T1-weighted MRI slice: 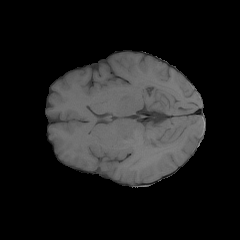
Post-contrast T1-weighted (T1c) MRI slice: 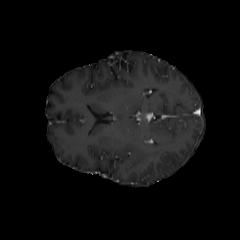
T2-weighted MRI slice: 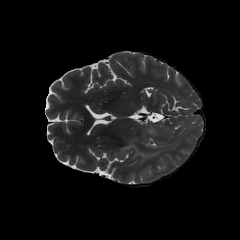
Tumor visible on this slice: yes